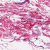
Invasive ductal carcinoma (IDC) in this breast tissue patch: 0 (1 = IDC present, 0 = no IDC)